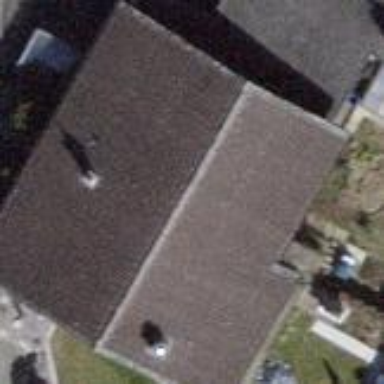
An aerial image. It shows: Detached building with gabled roof.